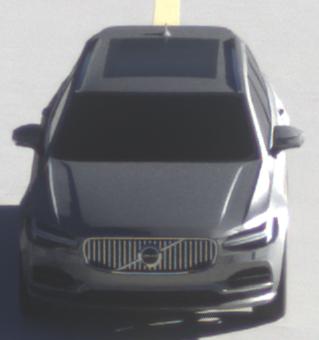
Make: Volvo
Model: V90
Detailed model: -
Model produced from: 2016
Model produced until: 2020
Doors: 5
Color: gray
Road condition: dry road
Daytime: sunrise or sunset
Contrast: medium contrast